Aerial crown-view tile of a tropical tree (Barro Colorado Island, Panama), acquired 20240611:
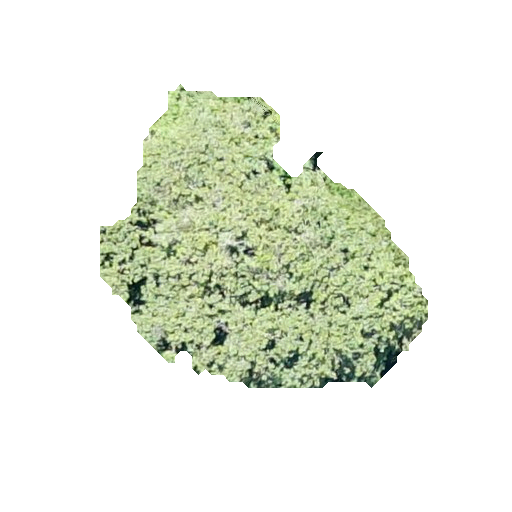
Species: Apeiba membranacea
GBIF accepted scientific name: Apeiba membranacea
Crown area: 100.961 m²